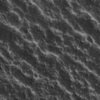
Label: not_dusty